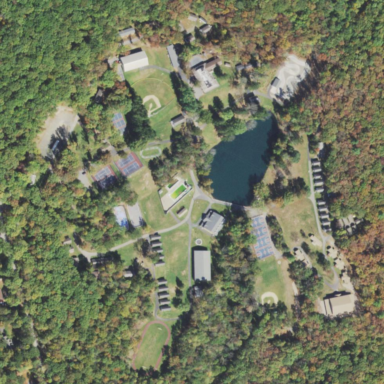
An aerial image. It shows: Campsite area designed for summer camp activities.